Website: macys
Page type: customer-info-address
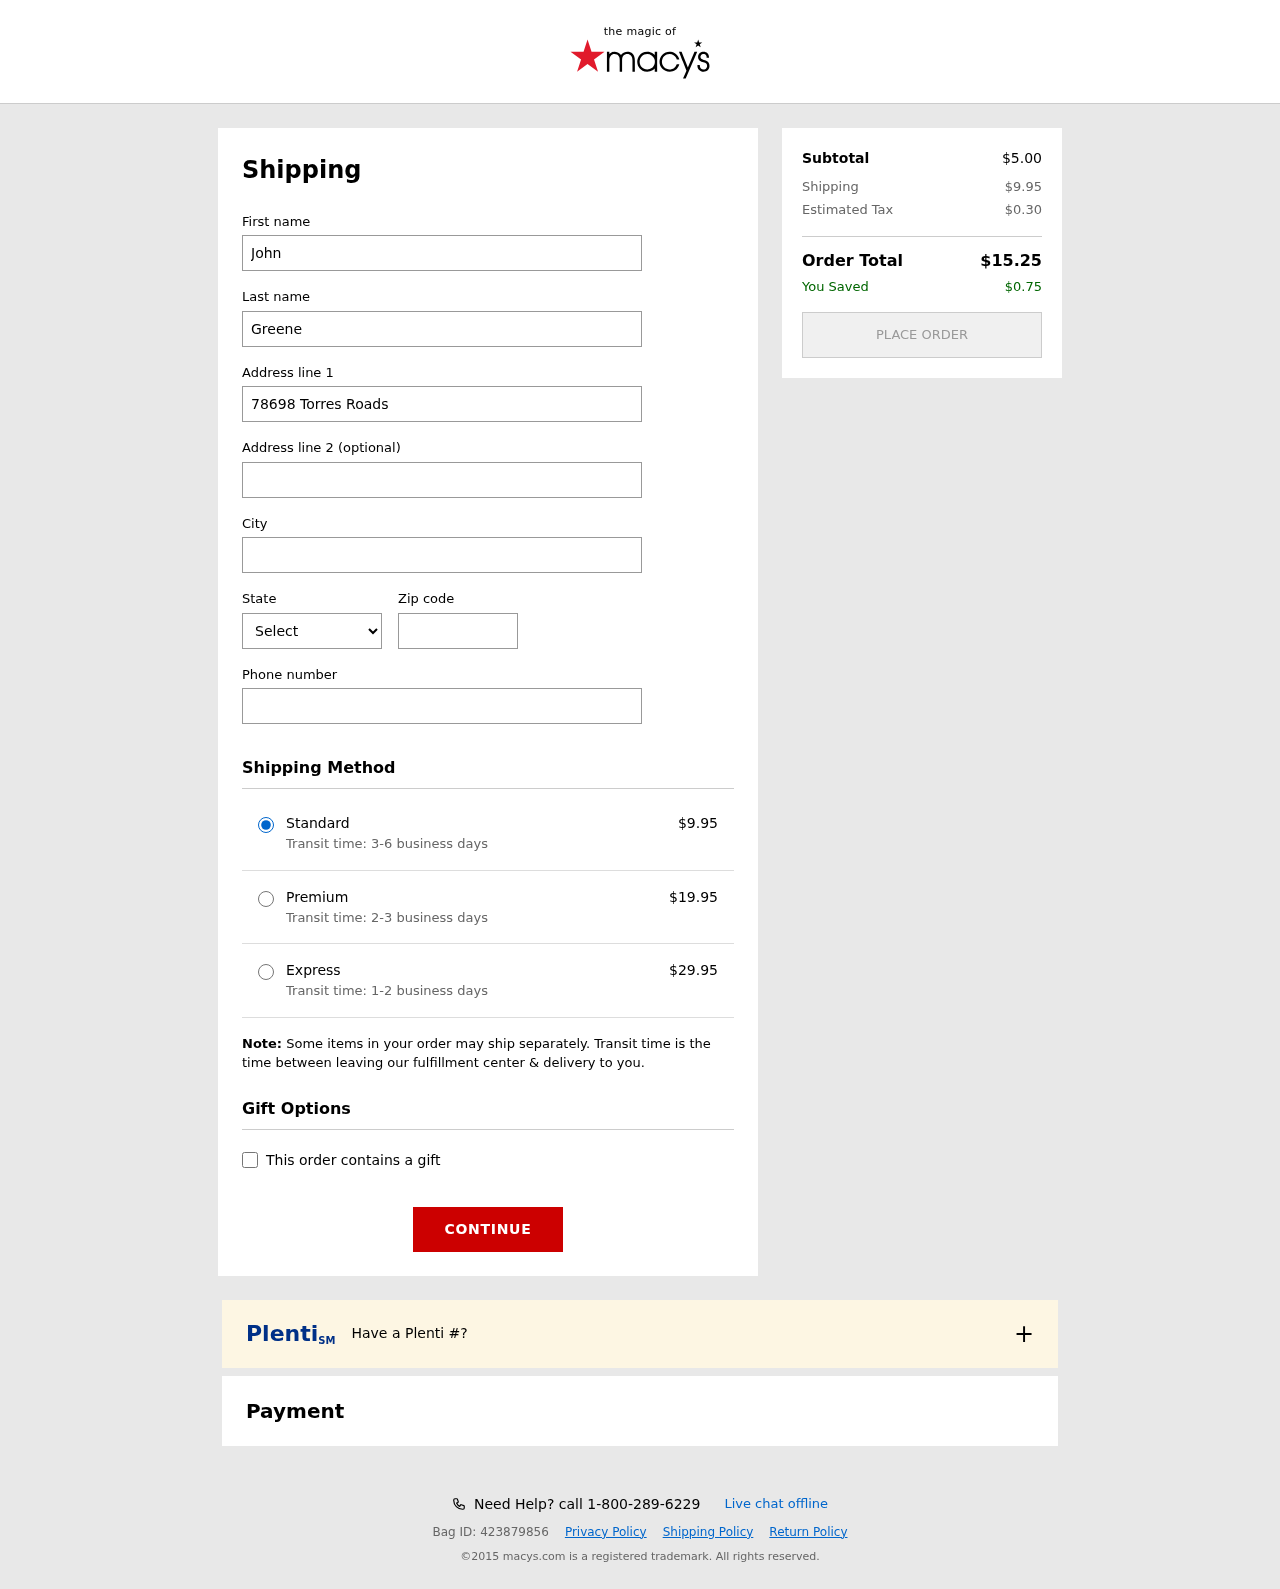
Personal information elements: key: PII_CITY
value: Lake Cassidy
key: PII_FIRSTNAME
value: John
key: PII_LASTNAME
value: Greene
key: PII_PHONE
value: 9394852414
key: PII_POSTCODE
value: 41982
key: PII_STATE_ABBR
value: VT
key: PII_STREET
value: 78698 Torres Roads
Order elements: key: ORDER_SHIPPING_COST
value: $9.95
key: ORDER_SHIPPING_COST_PREMIUM
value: $19.95
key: ORDER_SHIPPING_COST_EXPRESS
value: $29.95
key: ORDER_SUBTOTAL
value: $5.00
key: ORDER_TAX
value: $0.30
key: ORDER_TOTAL
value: $15.25
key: ORDER_SAVINGS
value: $0.75